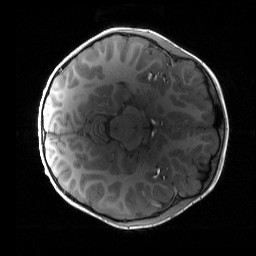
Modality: T1w
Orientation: axial
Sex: male
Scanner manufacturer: siemens
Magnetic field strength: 3 T
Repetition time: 1.9 s
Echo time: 0.00243 s